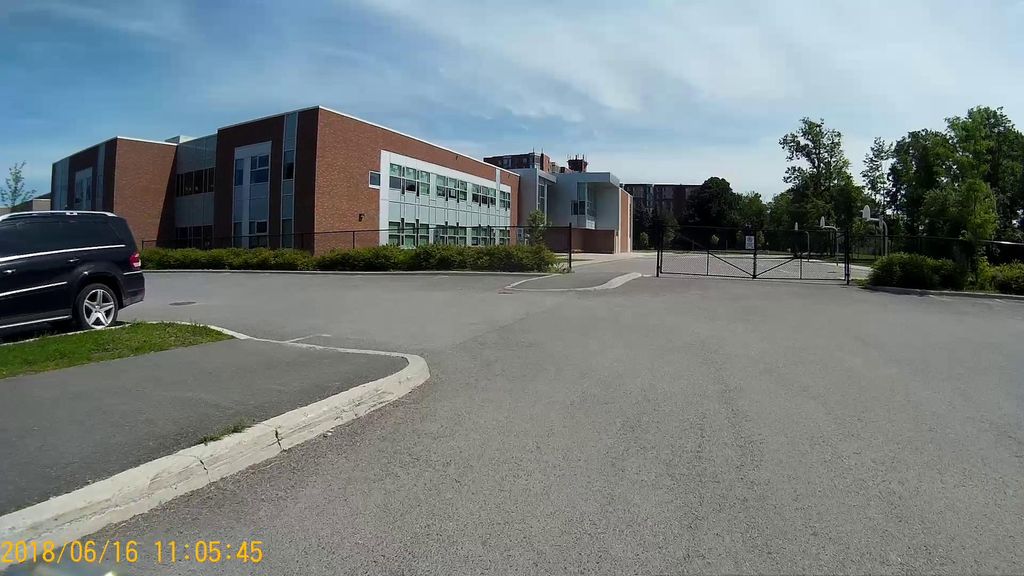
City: ottawa-gatineau